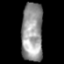
Tissue: prostate
Cell type: NK cells
Senescence score: 0.3229
Nuclear area (px): 1236
Mean DAPI intensity: 150.625